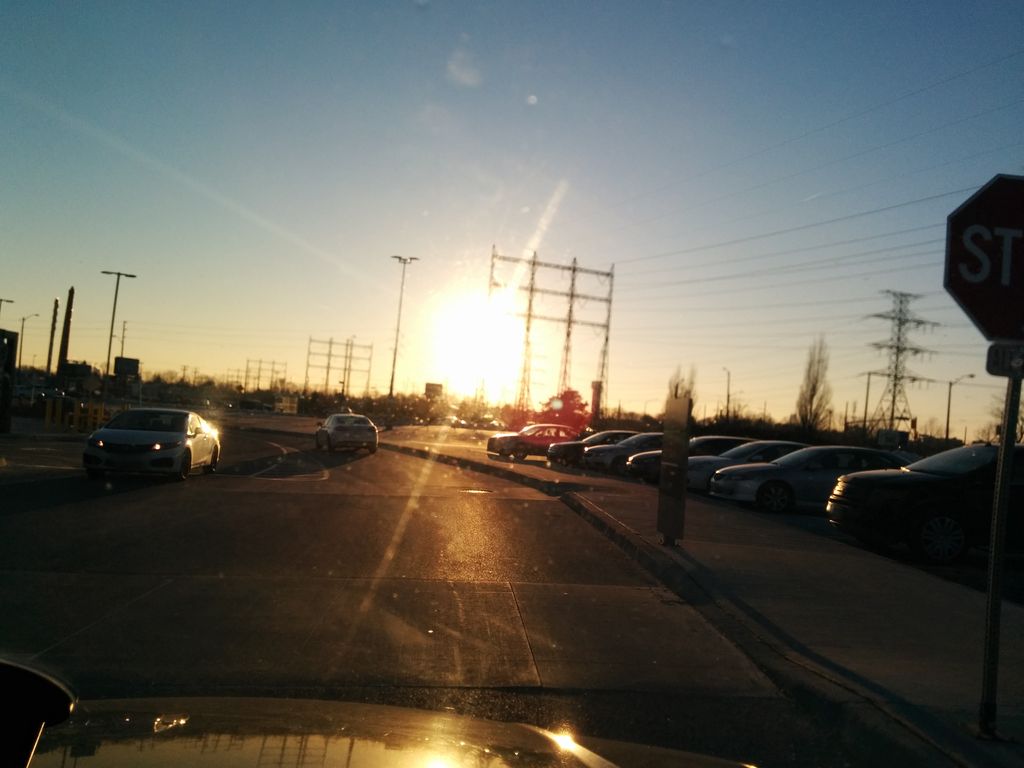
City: toronto